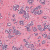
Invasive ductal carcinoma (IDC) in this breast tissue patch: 0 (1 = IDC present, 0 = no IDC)